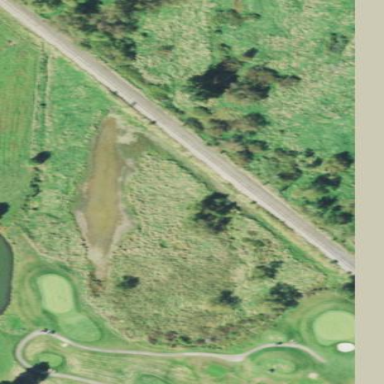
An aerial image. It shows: Water hazard on golf course.